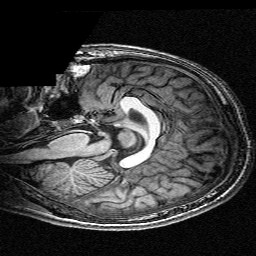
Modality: T1w
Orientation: sagittal
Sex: male
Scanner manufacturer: siemens
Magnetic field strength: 3 T
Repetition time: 2.3 s
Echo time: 0.00336 s